Question: I have a 'MovieClip' containing MovieClips. The MovieClip's registration point is directly in the centre of it.
I then remove certain of the MovieClip's children, I want to calculate where the point of this MovieClip is now but the registration point remains the same.
I can get the MovieClip's height and width however this is useless without knowing how far the MovieClip is offset from it's registration point now.
I have a diagram below which should help explain the situation better:

How would I calculate this offset?
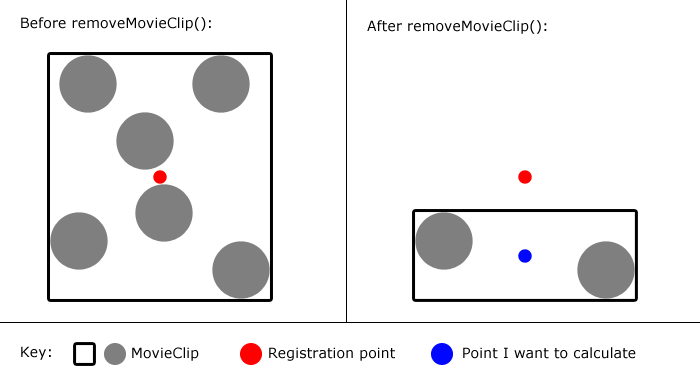
Answer: You'll need to use the 'getBounds()' method:
'''
var bounds = mc.getBounds(this); //Assuming this = mc._parent
var centerX = bounds.xMin + ((bounds.xMax - bounds.xMin) / 2);
var centerY = bounds.yMin + ((bounds.yMax - bounds.yMin) / 2);
'''
Source: <URL>